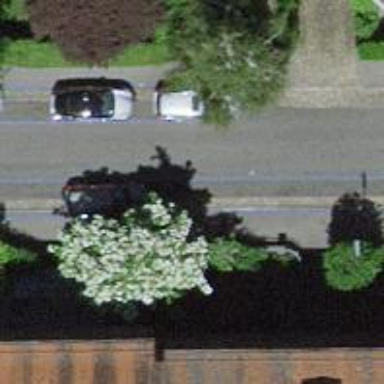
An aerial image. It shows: Residential road with asphalt surface and separate sidewalk.